Interaction volume radius: 5 \u00c5
Interaction volume height: 20 \u00c5
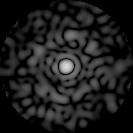
Disorder parameter: 0.8209